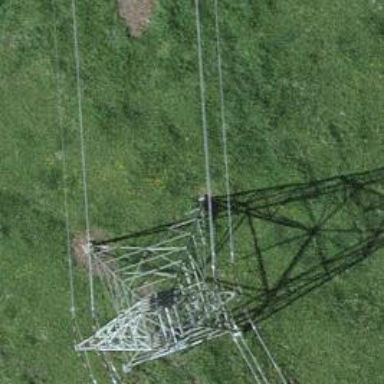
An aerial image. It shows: Power tower.